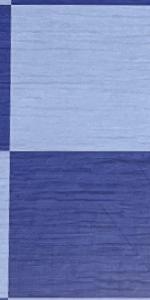
Label: Empty